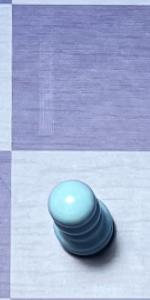
Label: Pawn_White